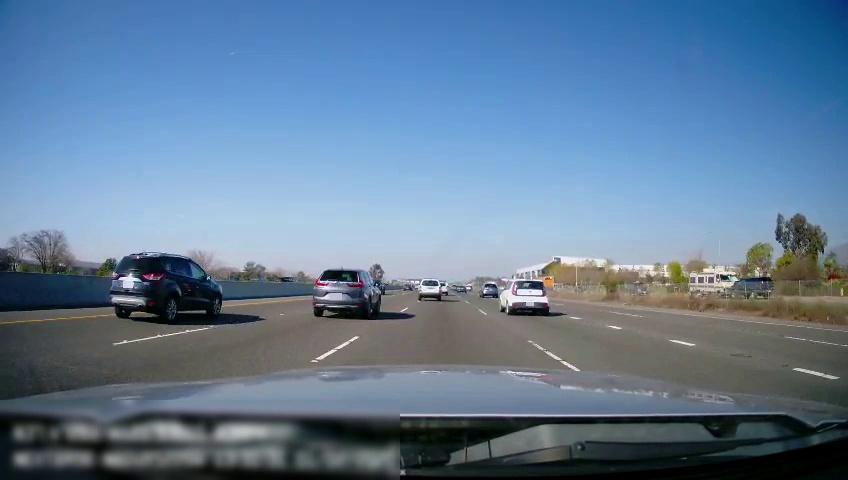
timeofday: Day
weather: Sunny
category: Drivable Space
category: Vehicles | Car
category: Vehicles | Van
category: Vehicles | SUV
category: Vehicles | Car
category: Vehicles | Truck
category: Vehicles | SUV
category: Vehicles | Car
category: Vehicles | Car
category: Vehicles | SUV
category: Vehicles | Truck
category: Vehicles | SUV
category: Vehicles | SUV
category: Vehicles | SUV
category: Lanes | Current Lane
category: Lanes | Current Lane
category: Lanes | Alternate Lane
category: Lanes | Alternate Lane
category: Lanes | Alternate Lane
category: Lanes | Alternate Lane
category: Lanes | Alternate Lane